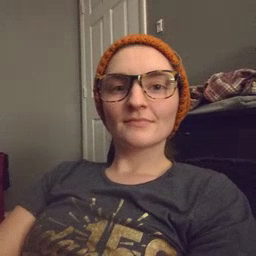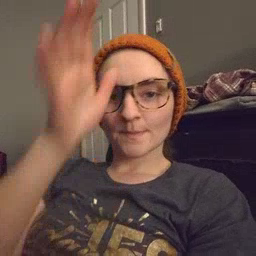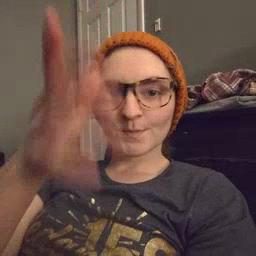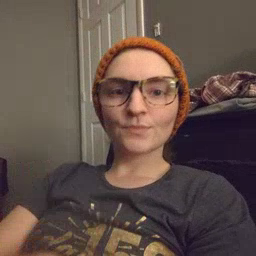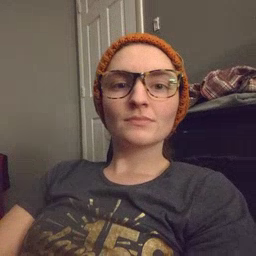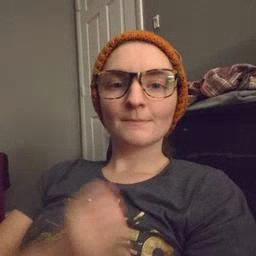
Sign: grandpa